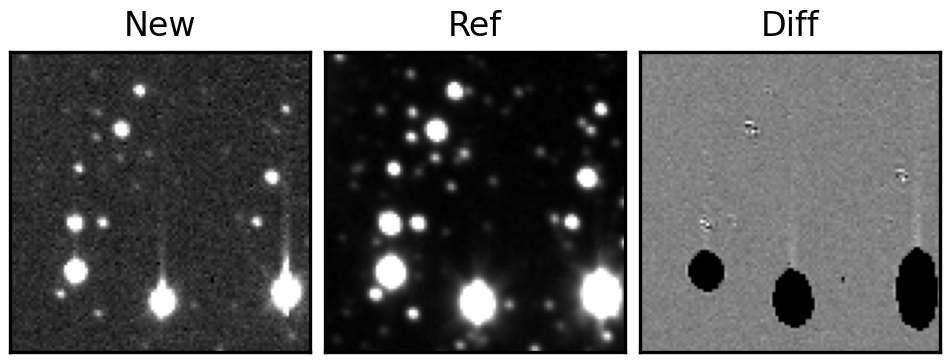
Label: bogus